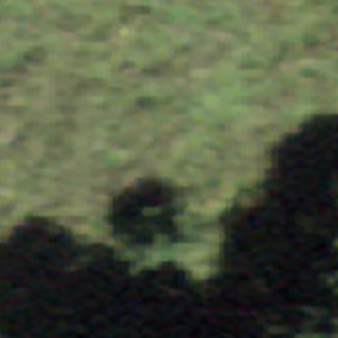
Label: other